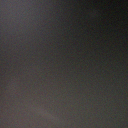
Screen state: off